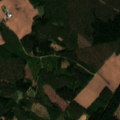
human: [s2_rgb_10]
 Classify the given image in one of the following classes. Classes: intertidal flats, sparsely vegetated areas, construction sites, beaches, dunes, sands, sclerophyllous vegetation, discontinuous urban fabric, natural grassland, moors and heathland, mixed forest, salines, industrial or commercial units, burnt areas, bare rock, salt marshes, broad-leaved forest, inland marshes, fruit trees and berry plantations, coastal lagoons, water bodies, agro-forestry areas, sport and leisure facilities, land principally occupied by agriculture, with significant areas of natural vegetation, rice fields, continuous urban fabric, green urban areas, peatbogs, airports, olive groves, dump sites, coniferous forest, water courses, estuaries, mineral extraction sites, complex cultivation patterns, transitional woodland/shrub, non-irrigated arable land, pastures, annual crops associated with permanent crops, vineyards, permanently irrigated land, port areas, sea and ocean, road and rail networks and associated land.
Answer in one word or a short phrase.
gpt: non-irrigated arable land, coniferous forest, mixed forest